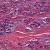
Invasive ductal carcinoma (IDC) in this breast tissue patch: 1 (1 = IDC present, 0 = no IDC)